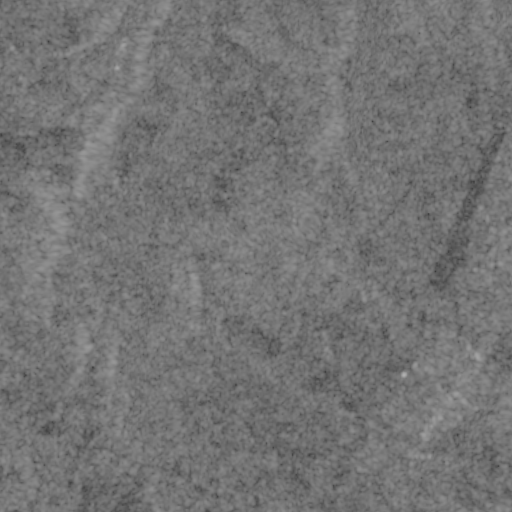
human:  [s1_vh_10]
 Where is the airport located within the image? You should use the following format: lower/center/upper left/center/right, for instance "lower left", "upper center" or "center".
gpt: The airport is located in the upper right of the image.
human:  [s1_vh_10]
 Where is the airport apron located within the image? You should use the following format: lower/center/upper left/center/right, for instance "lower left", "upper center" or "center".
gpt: The airport apron is located in the center right of the image.
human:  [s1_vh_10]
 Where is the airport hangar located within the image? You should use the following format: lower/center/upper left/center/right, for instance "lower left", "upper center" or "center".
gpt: The airport hangar is located in the center right of the image.
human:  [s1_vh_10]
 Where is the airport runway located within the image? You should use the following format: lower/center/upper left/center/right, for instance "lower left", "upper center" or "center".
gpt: The airport runway is located in the upper right of the image.
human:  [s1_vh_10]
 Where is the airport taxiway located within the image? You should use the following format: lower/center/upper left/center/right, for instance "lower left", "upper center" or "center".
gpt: The airport taxiway is located in the center right of the image.
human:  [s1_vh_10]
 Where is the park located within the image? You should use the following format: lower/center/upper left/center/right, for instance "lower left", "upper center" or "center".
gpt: The park is located in the lower right of the image.
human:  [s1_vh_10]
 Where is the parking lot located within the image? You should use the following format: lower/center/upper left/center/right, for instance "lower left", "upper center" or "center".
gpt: The parking lot is located in the lower right of the image.
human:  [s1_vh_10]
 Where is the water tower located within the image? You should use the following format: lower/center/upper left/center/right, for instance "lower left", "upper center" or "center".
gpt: The water tower is located in the center right of the image.
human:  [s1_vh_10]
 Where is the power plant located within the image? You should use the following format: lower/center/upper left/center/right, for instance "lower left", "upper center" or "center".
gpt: There is no power plant in the image.

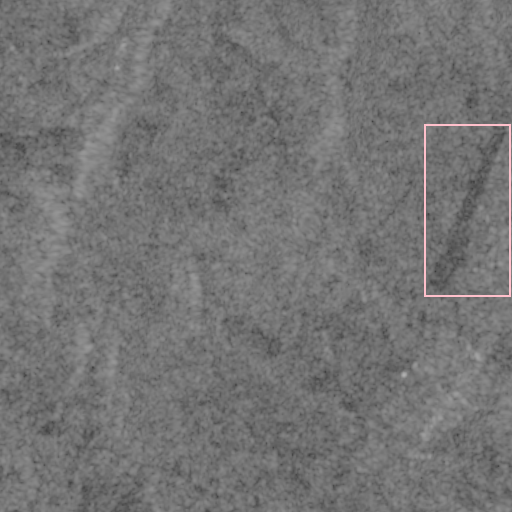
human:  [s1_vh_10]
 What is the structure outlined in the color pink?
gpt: The structure outlined in pink is an airport.
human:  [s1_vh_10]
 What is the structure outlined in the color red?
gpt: There is no red outline.